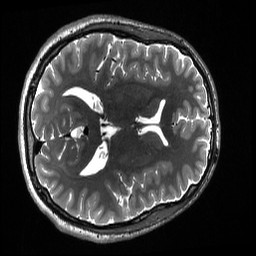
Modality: T2w
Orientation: axial
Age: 26
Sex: male